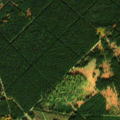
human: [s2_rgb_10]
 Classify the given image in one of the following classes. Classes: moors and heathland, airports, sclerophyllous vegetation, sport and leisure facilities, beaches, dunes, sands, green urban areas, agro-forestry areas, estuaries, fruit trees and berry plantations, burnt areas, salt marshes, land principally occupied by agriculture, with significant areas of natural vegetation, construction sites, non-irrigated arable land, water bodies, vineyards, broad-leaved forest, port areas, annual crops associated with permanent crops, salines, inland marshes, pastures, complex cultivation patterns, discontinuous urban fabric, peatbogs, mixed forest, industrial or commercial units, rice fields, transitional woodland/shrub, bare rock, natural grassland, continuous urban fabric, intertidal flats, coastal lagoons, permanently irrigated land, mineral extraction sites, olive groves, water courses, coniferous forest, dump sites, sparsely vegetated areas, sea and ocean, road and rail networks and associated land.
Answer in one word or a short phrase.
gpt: coniferous forest, mixed forest, transitional woodland/shrub